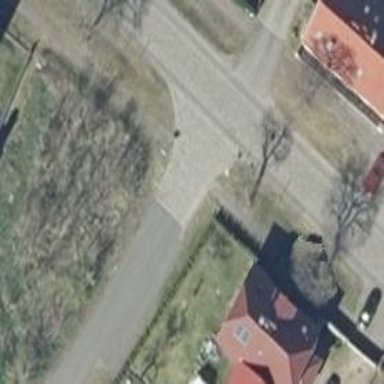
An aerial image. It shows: Crossing on the road.